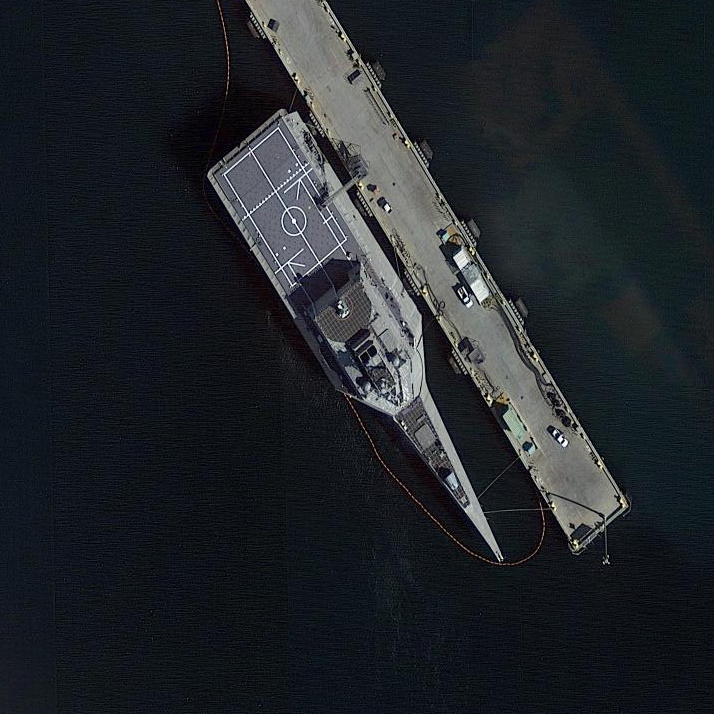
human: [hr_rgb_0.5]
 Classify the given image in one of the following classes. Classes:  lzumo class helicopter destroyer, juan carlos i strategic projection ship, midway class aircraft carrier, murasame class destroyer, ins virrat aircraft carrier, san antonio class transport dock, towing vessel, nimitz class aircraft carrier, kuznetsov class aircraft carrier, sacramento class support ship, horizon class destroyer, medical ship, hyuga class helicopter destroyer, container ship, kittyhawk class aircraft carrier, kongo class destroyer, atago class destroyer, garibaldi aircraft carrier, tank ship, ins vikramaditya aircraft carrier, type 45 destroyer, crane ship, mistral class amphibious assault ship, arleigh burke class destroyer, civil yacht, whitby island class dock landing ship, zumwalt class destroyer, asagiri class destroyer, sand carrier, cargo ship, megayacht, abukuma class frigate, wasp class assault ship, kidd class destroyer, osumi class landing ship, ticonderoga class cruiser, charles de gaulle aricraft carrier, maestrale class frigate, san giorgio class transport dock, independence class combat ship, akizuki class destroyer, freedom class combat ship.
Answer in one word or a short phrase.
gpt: Independence class combat ship